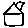
Label: house